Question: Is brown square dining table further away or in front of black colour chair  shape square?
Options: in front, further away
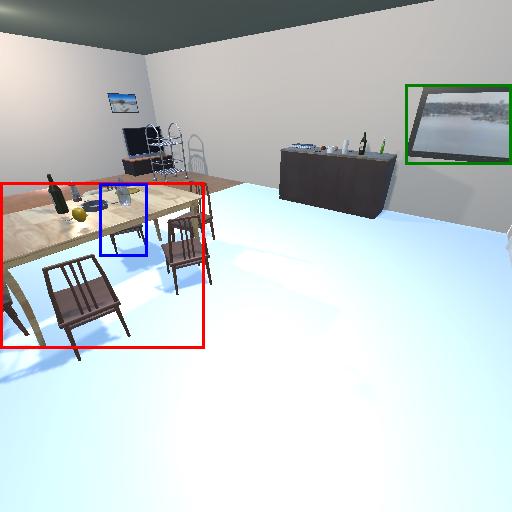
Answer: in front